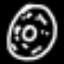
Label: donut